Field crop: maize
Growth stage: 1
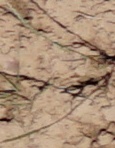
Species: lolium